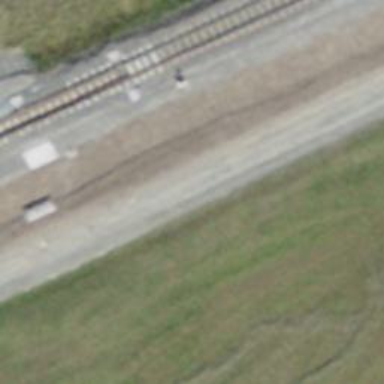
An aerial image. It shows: Brown bench.